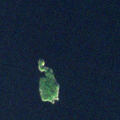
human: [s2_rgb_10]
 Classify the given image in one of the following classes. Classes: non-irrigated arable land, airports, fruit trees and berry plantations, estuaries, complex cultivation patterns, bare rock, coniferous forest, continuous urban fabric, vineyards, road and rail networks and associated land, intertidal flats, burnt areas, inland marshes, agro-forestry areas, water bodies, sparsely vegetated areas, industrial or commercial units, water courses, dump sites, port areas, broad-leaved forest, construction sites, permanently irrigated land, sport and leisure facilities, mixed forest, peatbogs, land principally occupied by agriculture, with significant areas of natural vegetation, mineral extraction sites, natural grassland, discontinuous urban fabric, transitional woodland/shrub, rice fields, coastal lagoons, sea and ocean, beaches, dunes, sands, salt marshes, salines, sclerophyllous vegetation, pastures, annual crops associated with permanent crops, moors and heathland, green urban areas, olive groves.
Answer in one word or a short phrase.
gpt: water bodies